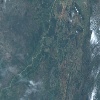
Label: land